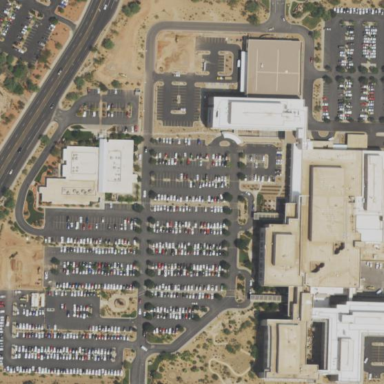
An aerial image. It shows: Healthcare facility identified as hospital.